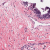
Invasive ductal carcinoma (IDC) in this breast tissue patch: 0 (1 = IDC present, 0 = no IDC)